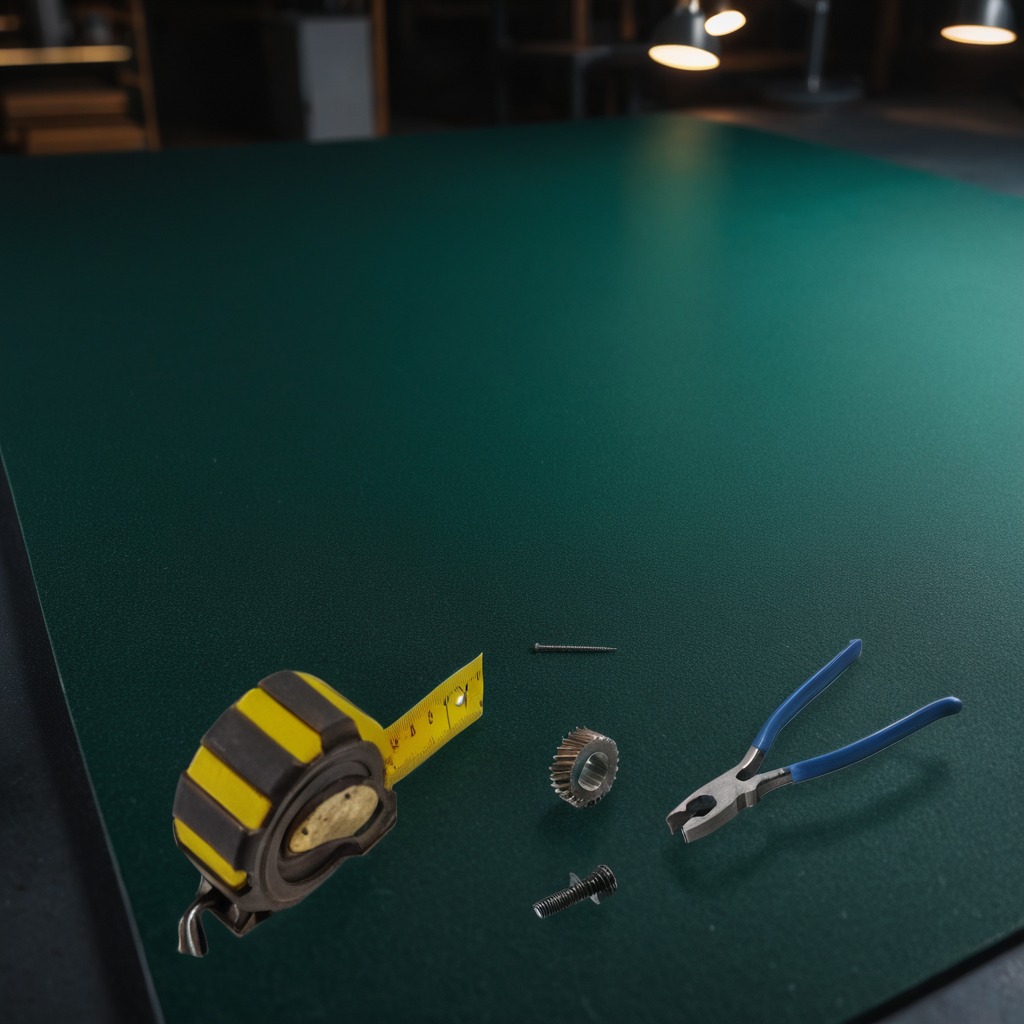
A steel gear with teeth, a measuring tape, a metal machine screw, an iron nail, and a pair of pliers are lying on the granite tabletop.